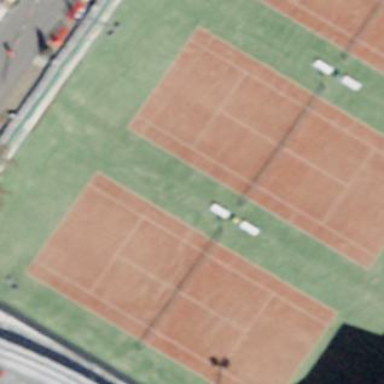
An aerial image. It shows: Clay tennis court on the leisure land pitch.